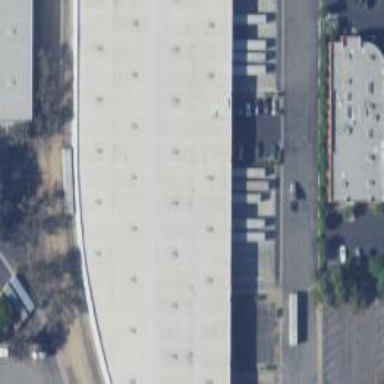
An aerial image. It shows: Warehouse.